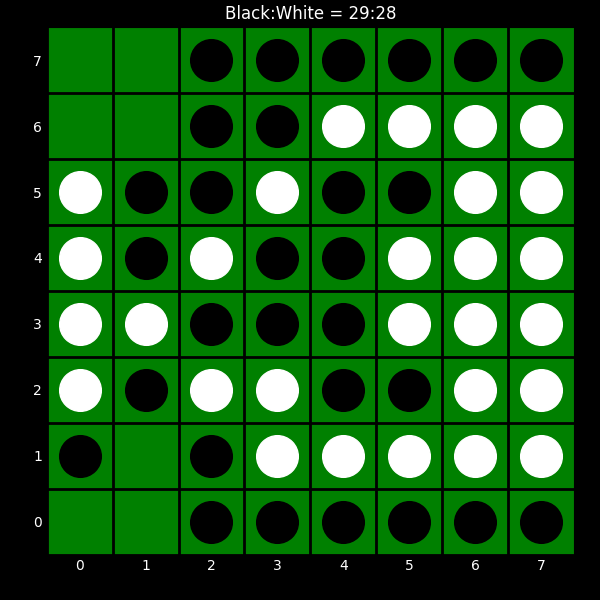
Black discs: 29
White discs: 28